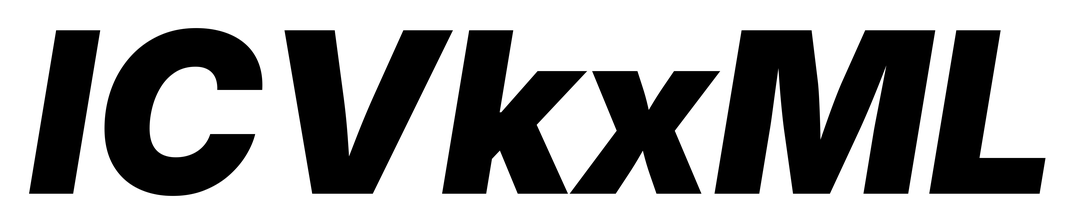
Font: Inter-Italic_Black_Italic